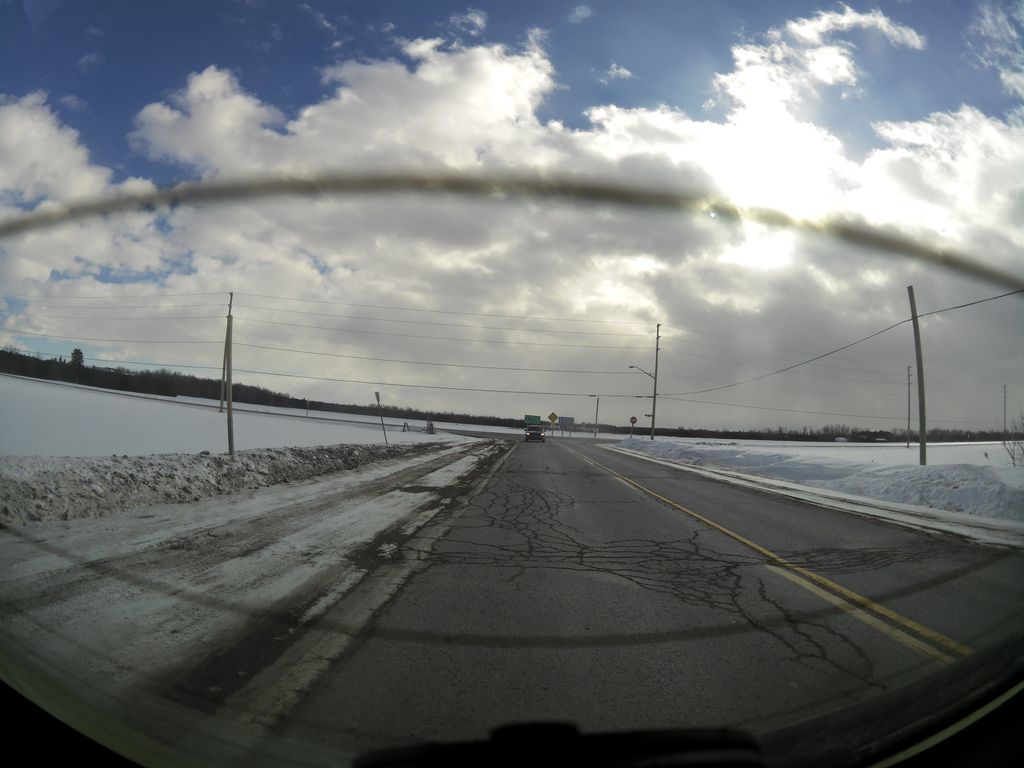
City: ottawa-gatineau